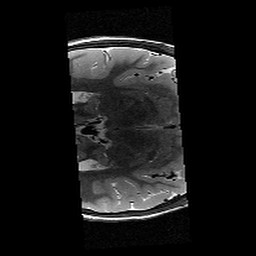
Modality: T2w
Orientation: axial
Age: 11
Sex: female
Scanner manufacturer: siemens
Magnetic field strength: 3 T
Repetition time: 9.23 s
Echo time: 0.067 s